Milling tool wear sample.
Tool blade image: 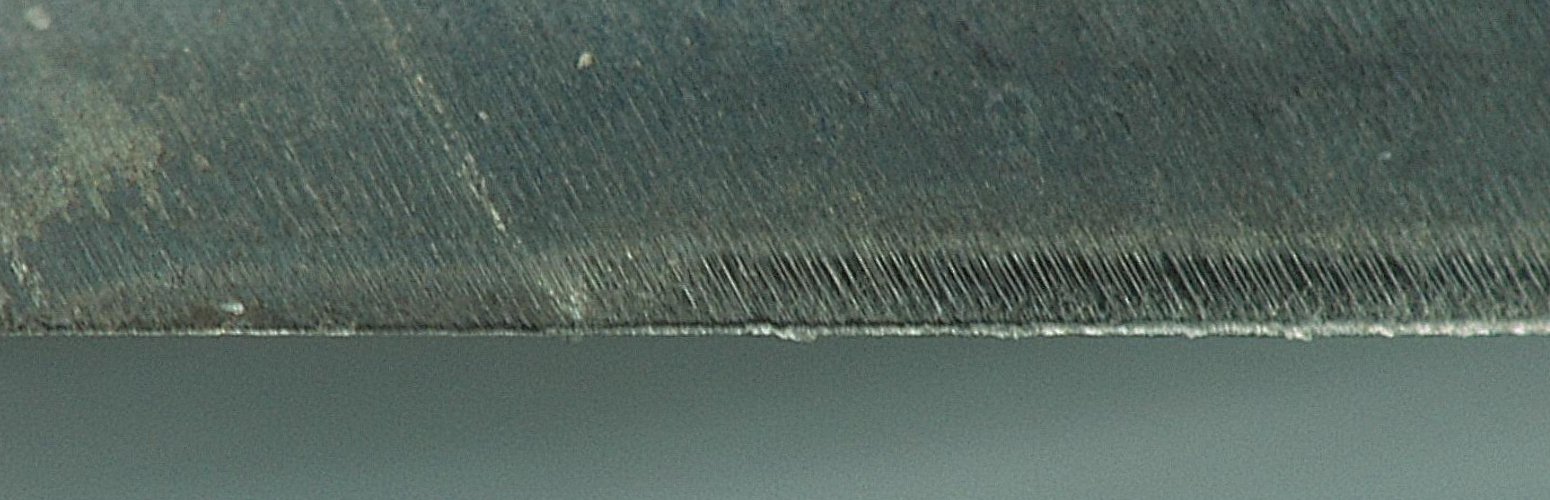
Chip image: 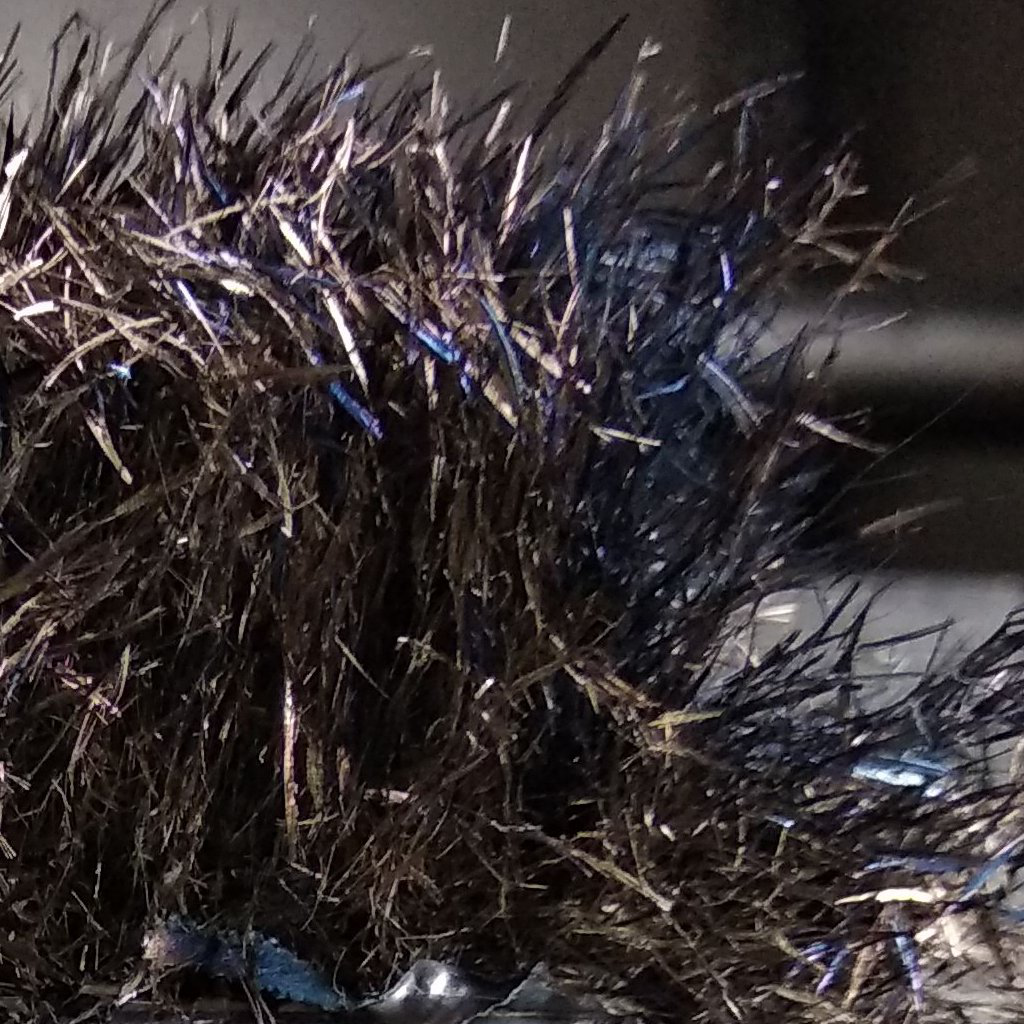
Workpiece image: 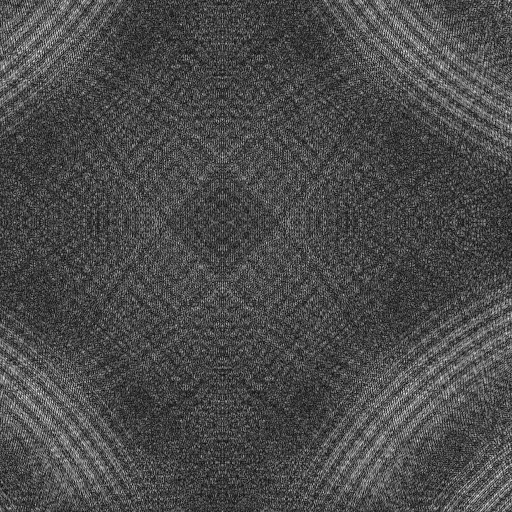
Tool wear state: sharp
Gaps: 0
Flank wear: 38.81
Overhang: 17.84
Force-signal Mel-spectrograms (X, Y, Z axes): 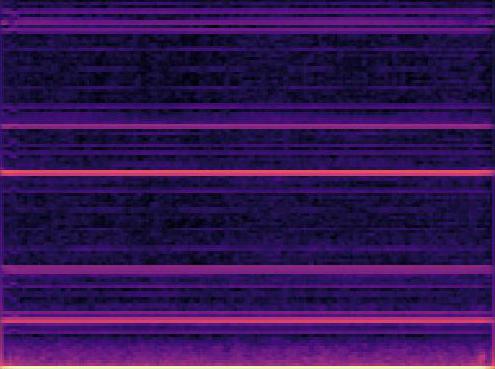 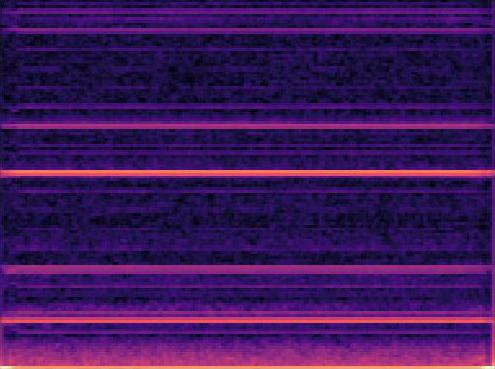 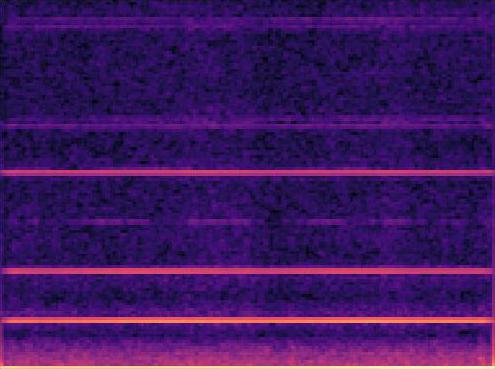
Force-signal scalograms (X, Y, Z axes): 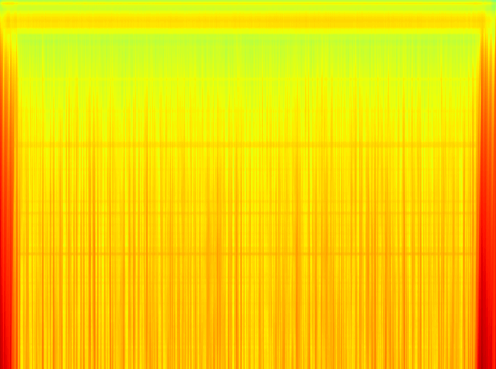 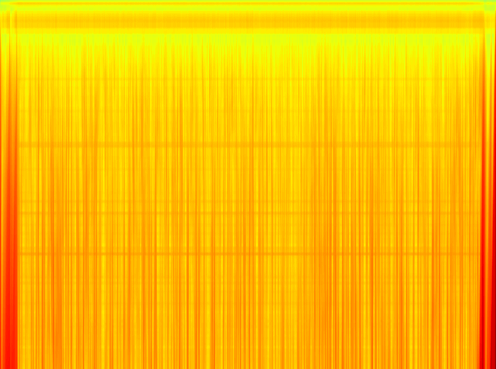 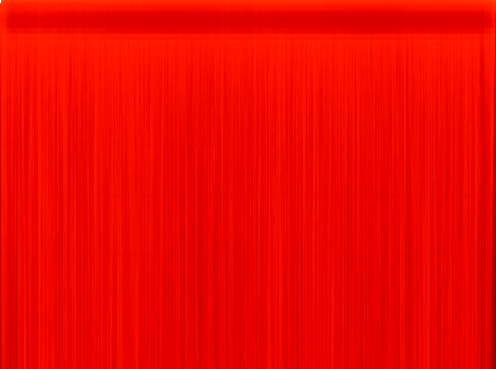
Force phase: initial_break_in_wear